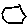
Label: hexagon